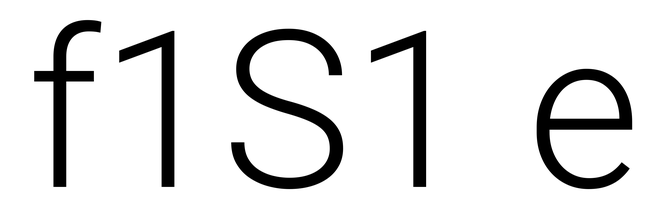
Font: Roboto_Light